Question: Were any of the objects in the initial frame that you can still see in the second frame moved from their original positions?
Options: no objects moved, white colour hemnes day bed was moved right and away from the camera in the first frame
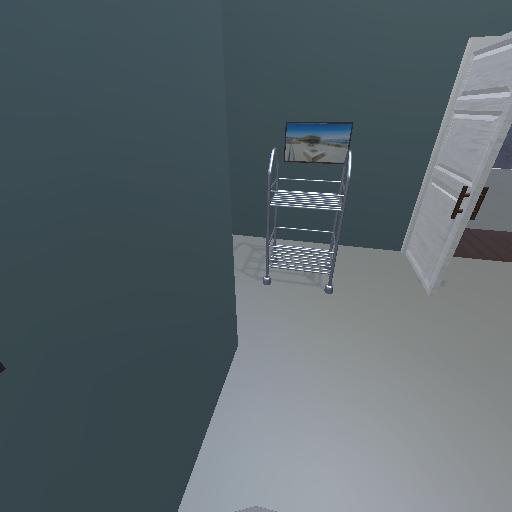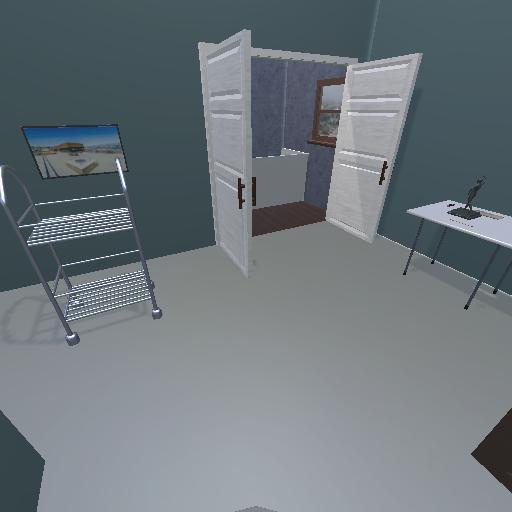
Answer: no objects moved